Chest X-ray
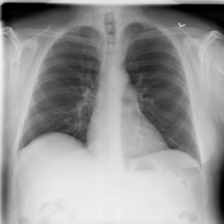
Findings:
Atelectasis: negative
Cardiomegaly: negative
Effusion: negative
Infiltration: positive
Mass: negative
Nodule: negative
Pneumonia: negative
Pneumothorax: negative
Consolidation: negative
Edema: negative
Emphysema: negative
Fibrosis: negative
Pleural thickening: negative
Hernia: negative